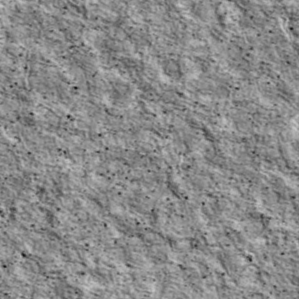
Label: non_frost